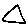
Label: triangle